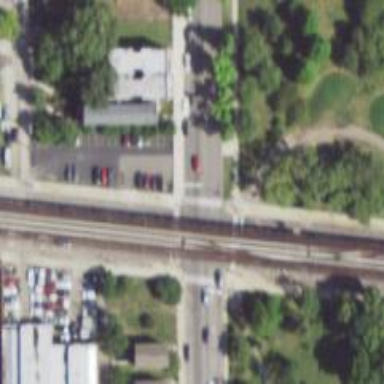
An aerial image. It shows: Bridged rail siding with electrification.